The plot is a Hilbert-envelope spectrum of a rotating bearing's acceleration signal, annotated with the bearing's characteristic defect frequencies. Based on the visible evidence, which condition applies: normal, inner_race, outer_race, ball?
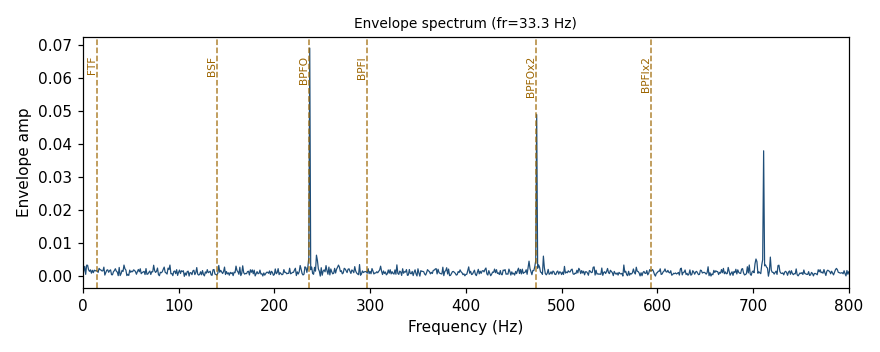
Answer: outer_race